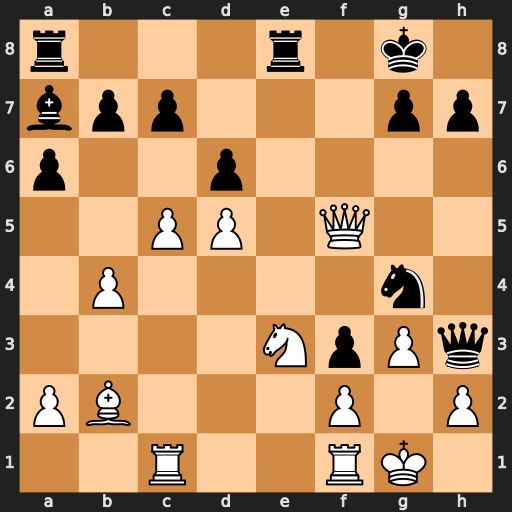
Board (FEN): r3r1k1/bpp3pp/p2p4/2PP1Q2/1P4n1/4NpPq/PB3P1P/2R2RK1
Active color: w
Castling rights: -
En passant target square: -
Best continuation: Qxg4 Qxg4 Nxg4